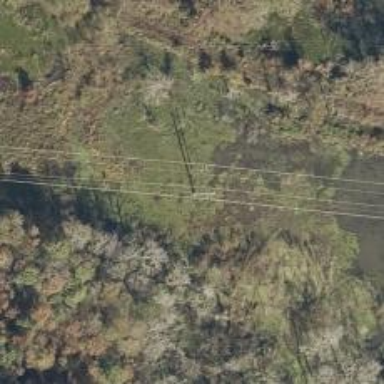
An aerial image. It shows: Power pole.